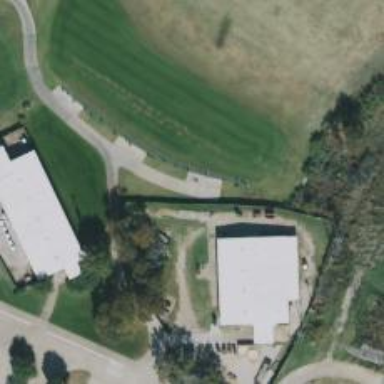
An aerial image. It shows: Service road used as golf cart path.